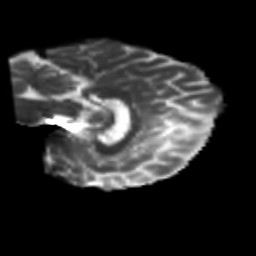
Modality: T2w
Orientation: sagittal
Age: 52
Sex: female
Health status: healthy
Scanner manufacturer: siemens
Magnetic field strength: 3 T
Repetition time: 10.8 s
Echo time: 0.082 s